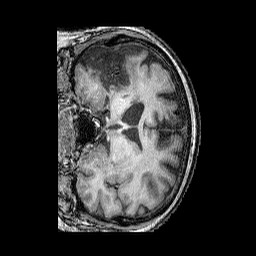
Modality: T1w
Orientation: coronal
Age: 51
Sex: male
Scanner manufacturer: siemens
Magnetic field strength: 3 T
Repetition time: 2.25 s
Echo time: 0.00411 s